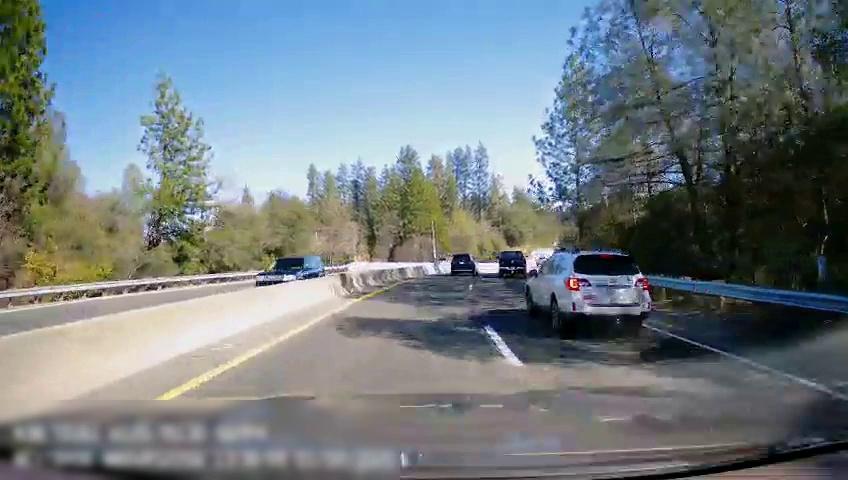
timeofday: Day
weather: Sunny
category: Drivable Space
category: Drivable Space
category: Vehicles | SUV
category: Vehicles | SUV
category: Vehicles | Truck
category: Vehicles | SUV
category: Lanes | Current Lane
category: Lanes | Current Lane
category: Lanes | Current Lane
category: Lanes | Opposite Lane